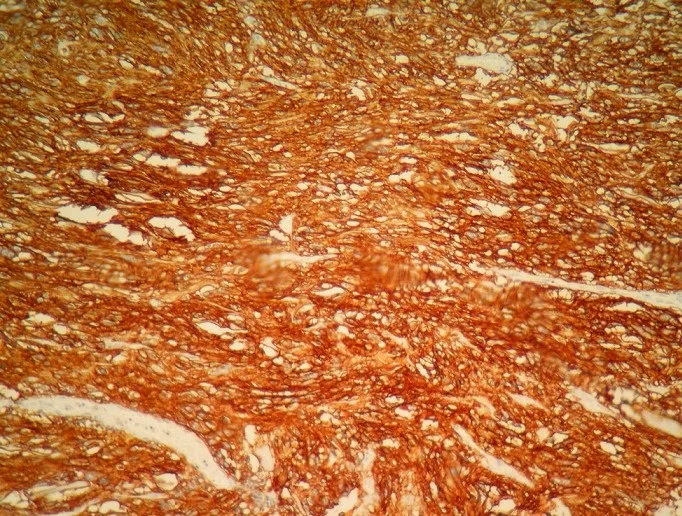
GIST: strong positive CD117 immunostaining (ob. x 40).
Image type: pathology (immunostaining)